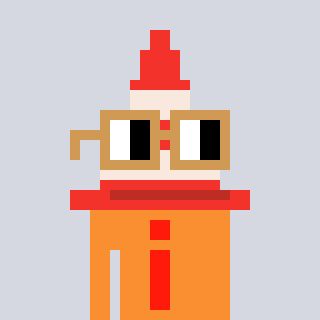
a pixel art character with square brown glasses, a cone-shaped head and a orange-colored body on a cool background